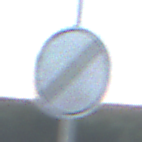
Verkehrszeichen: EndeSaemtlicherBegrenzungen
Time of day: SunriseSunset
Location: Outdoor (Nature)
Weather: Clear
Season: Winter
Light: Natural